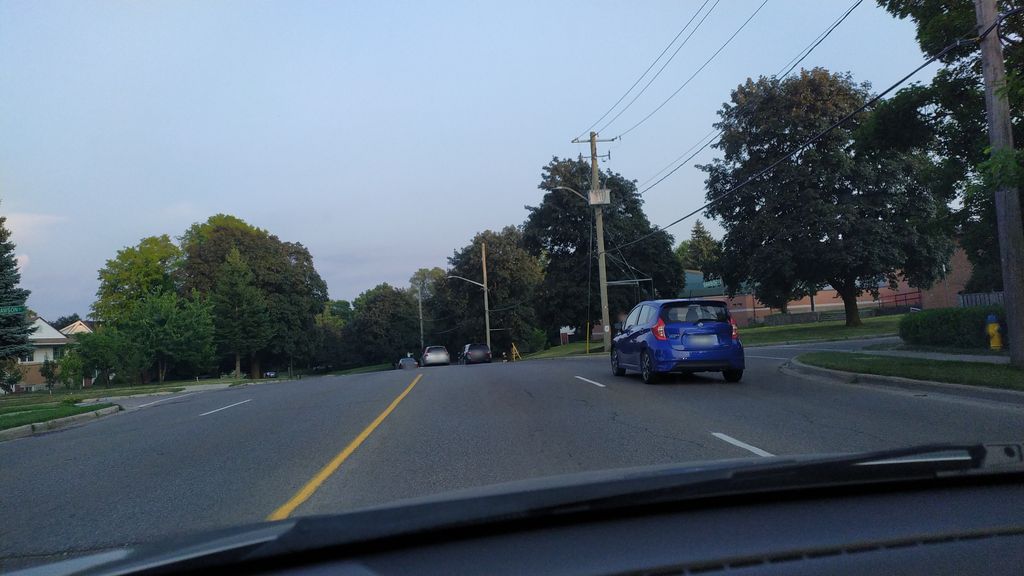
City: kitchener-waterloo